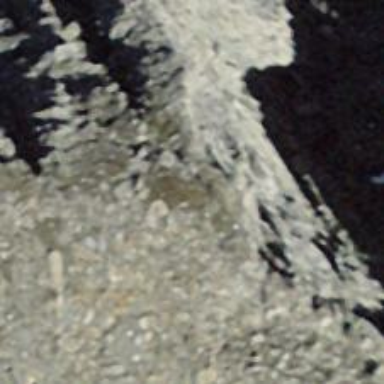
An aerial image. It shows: Natural cliff.